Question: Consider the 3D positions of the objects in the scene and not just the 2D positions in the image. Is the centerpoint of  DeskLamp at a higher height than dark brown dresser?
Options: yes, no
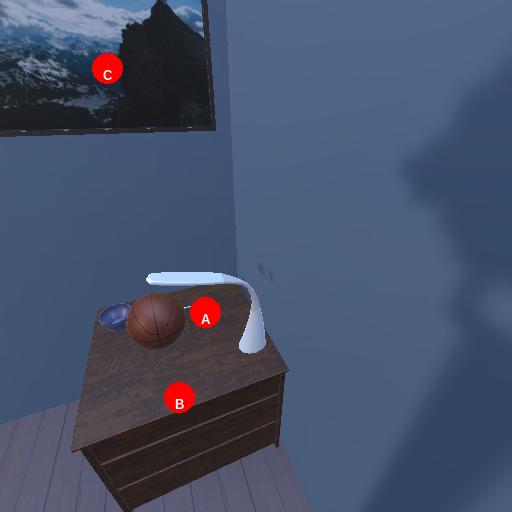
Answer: yes